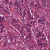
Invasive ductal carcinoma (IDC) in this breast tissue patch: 1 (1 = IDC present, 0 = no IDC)